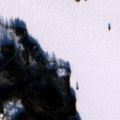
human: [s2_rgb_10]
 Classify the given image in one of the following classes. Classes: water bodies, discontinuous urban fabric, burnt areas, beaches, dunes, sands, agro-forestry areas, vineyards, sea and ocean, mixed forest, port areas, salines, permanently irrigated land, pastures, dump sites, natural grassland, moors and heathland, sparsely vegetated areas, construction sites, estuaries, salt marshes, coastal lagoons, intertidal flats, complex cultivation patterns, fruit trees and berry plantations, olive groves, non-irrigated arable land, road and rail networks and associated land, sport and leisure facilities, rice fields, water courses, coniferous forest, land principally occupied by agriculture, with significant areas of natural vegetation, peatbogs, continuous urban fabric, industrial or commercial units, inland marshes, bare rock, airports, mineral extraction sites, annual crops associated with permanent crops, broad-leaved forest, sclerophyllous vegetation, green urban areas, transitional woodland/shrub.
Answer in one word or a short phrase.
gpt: coniferous forest, mixed forest, water bodies